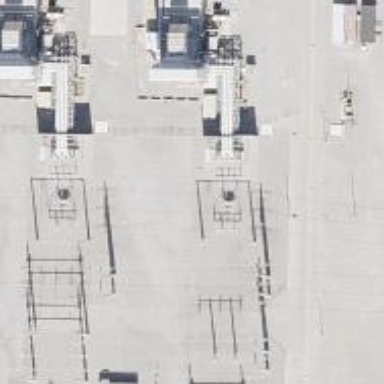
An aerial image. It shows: Switch for power supply.